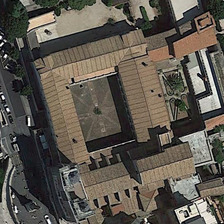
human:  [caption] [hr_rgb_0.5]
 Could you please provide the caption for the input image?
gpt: some green trees and a road with cars are near a church .

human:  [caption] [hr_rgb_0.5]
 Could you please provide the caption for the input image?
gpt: this church owns a courtyard in it while it is decorated with brown roof .

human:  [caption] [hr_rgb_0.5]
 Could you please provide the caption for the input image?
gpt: this church owns a courtyard in it while it is decorated with brown roof .

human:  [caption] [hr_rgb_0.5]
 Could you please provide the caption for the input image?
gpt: some green trees and a road with cars are near a church .

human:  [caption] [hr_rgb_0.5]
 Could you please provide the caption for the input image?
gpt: some green trees and a road with cars are near a church .